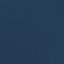
Land use / land cover: SeaLake